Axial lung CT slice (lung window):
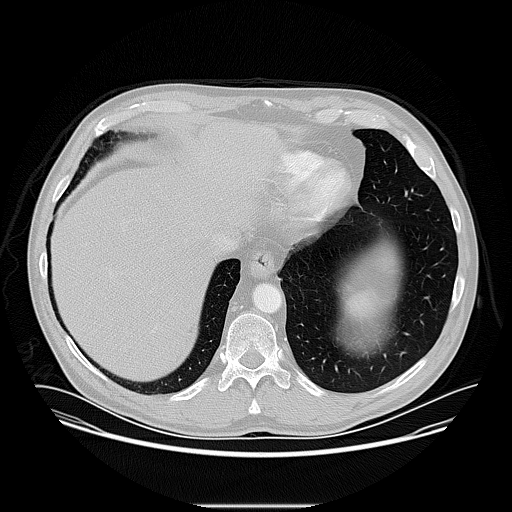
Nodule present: no